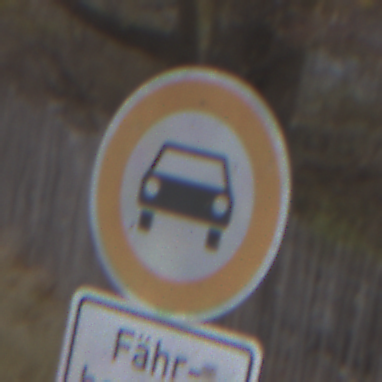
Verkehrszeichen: VerbotKraftwagen
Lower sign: SonstigeFahrzeugePersonengruppenFrei4
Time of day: MorningAfternoon
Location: Outdoor (Nature)
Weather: Overcast
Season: NotSpecified
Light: Natural